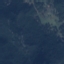
Label: HerbaceousVegetation